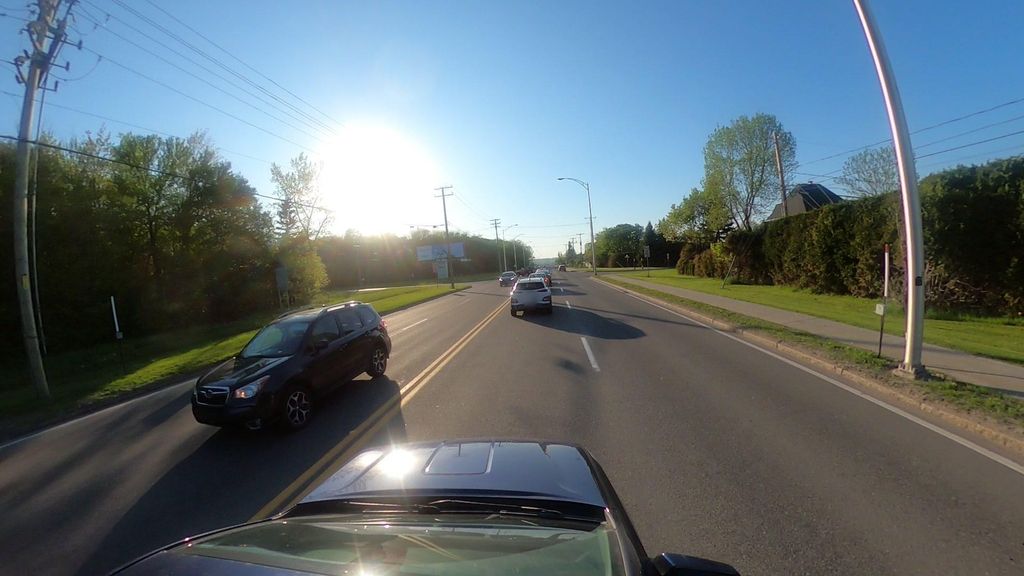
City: quebec_city